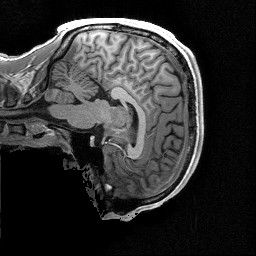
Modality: T1w
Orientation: sagittal